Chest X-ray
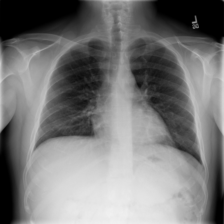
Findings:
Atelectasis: negative
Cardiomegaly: negative
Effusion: negative
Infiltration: negative
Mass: negative
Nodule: negative
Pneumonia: negative
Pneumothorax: negative
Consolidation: negative
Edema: negative
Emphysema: negative
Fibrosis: negative
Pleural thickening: negative
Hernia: negative